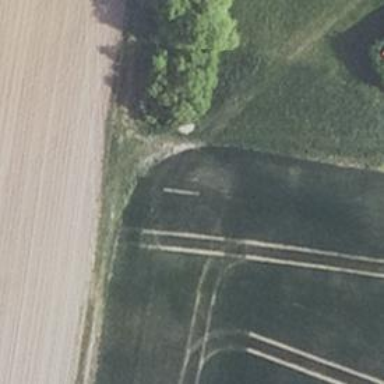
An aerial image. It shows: Track road with grade4 tracktype.